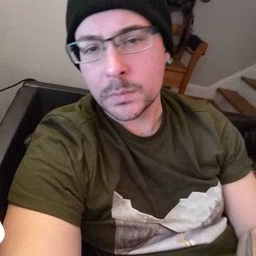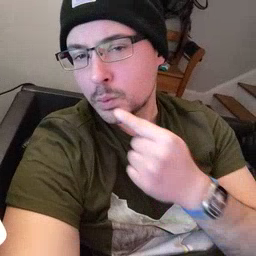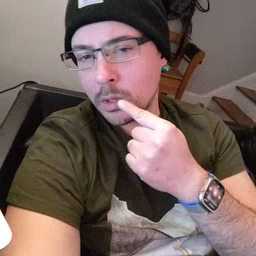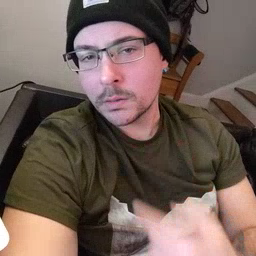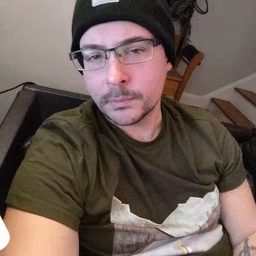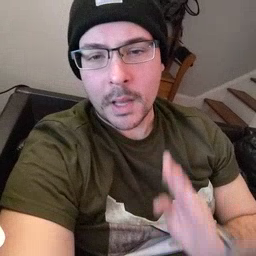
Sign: tooth